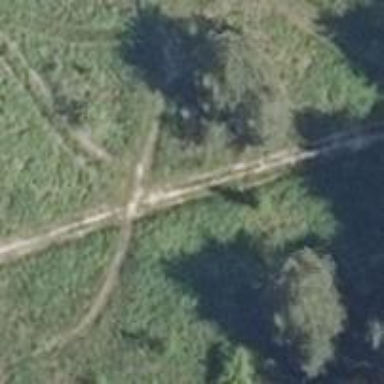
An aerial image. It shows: Track with ground surface. The track is Grade 4.